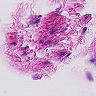
Metastatic tissue present: no